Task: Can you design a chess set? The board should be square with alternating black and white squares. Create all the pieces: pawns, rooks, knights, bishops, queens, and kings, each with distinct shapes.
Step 1651:
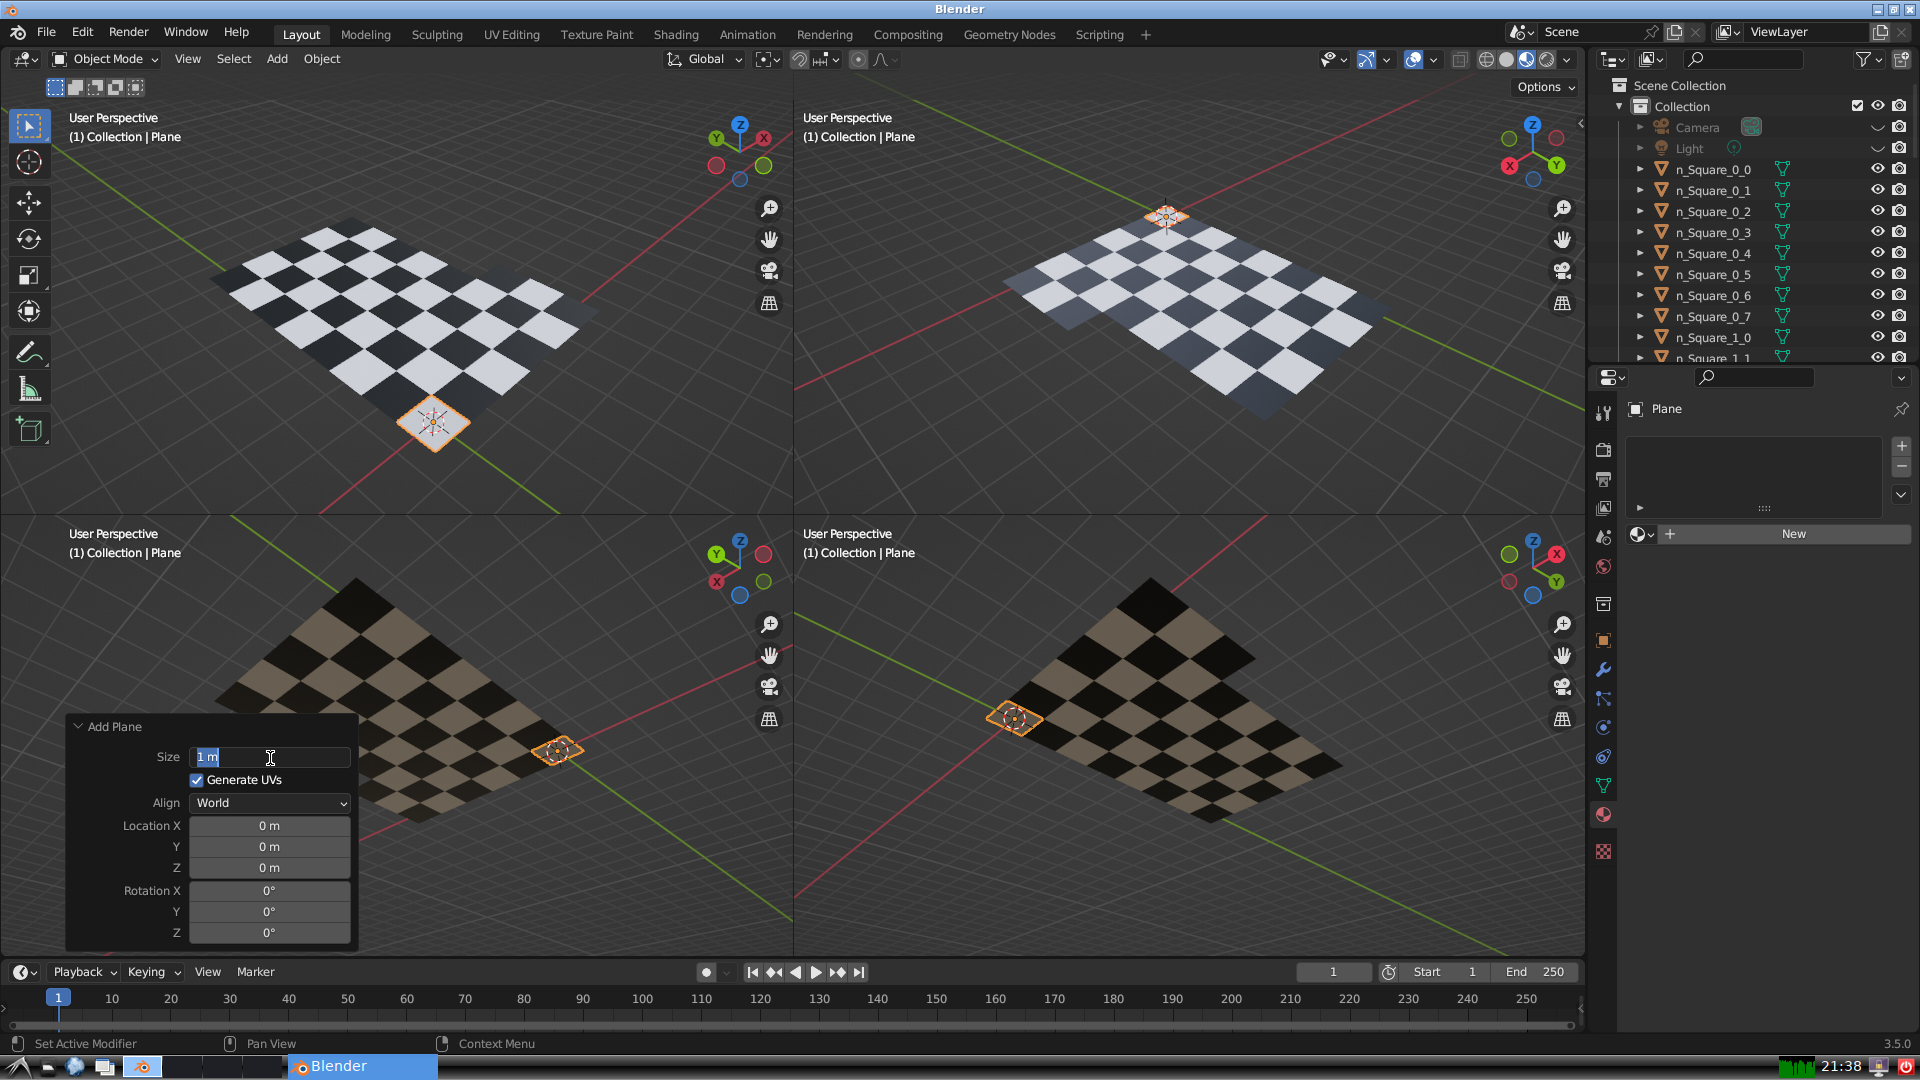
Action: input_text: 1.0